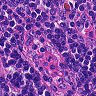
Metastatic tissue present: no